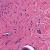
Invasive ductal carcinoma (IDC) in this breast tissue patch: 0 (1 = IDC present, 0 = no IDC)